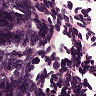
Metastatic tissue present: no